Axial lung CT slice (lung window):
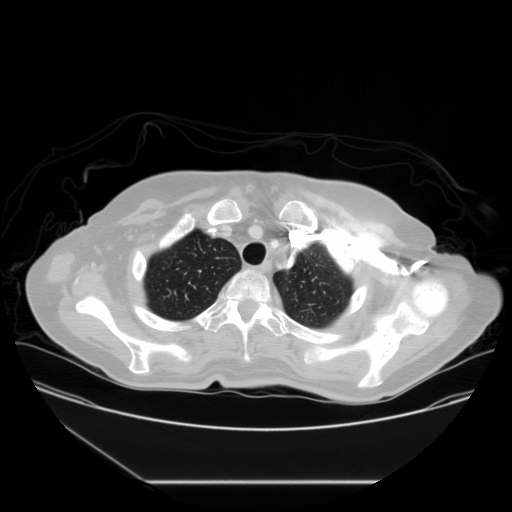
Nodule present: no